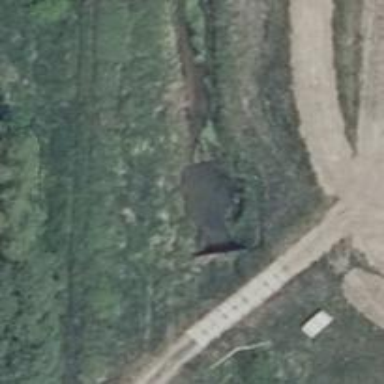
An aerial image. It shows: Tunnel.